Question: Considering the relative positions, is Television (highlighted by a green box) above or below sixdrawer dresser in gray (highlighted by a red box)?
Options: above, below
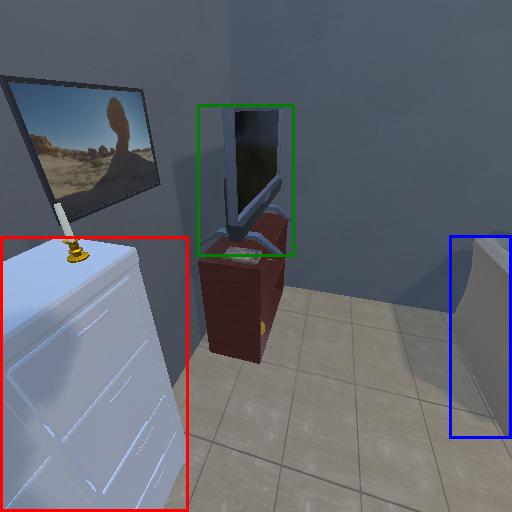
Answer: above